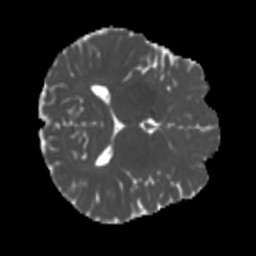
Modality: MD
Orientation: axial
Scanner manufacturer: siemens
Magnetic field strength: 3 T
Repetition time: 4 s
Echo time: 0.0594 s